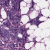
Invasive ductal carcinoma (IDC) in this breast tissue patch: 1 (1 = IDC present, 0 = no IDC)